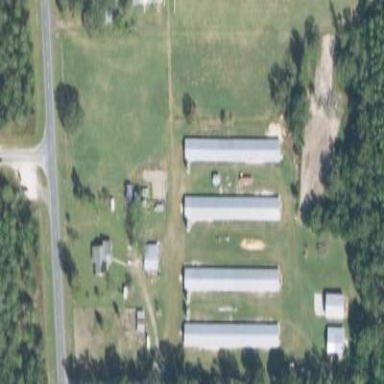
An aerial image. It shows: Poultry farmyard.